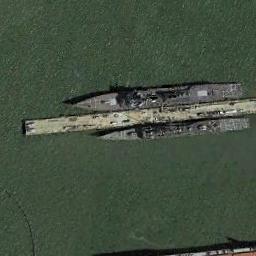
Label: ship